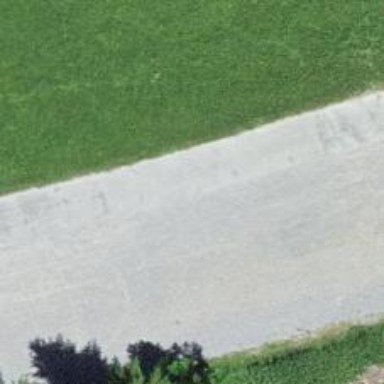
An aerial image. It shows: Gravel track with grade2 quality.